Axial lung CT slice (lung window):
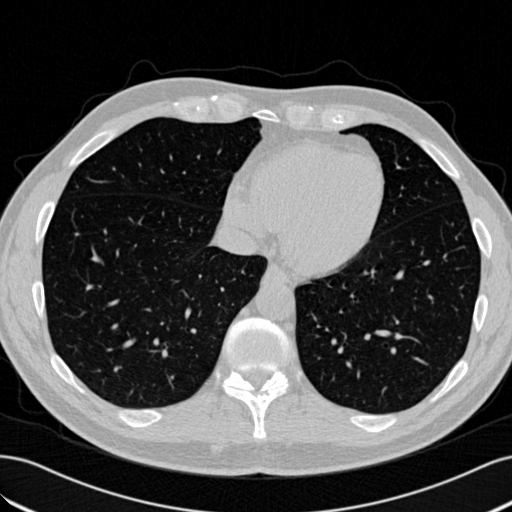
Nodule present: no